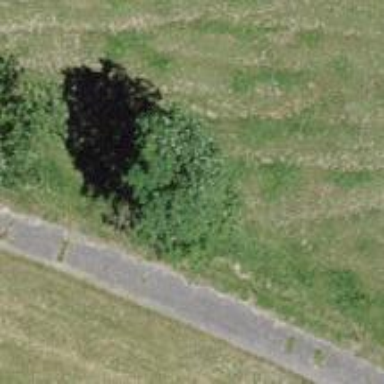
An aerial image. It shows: Single tag "natural: tree."